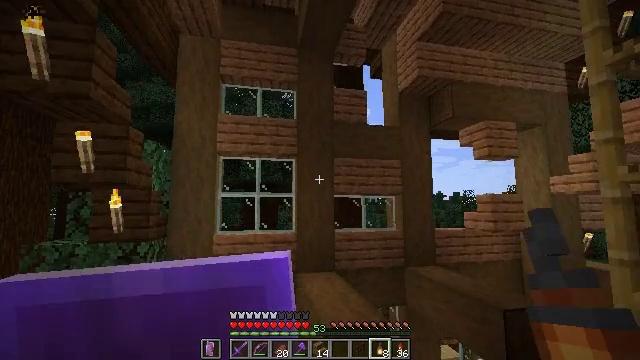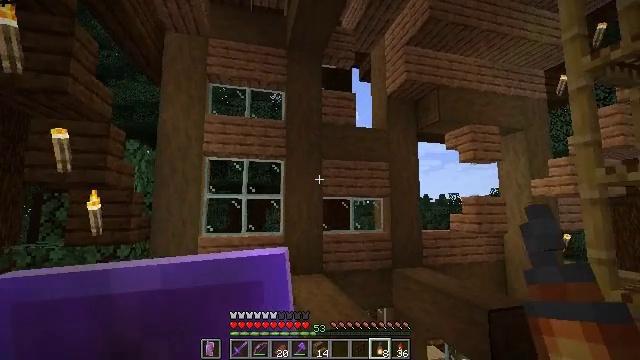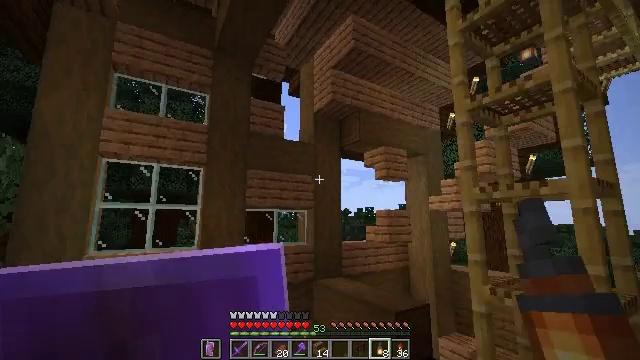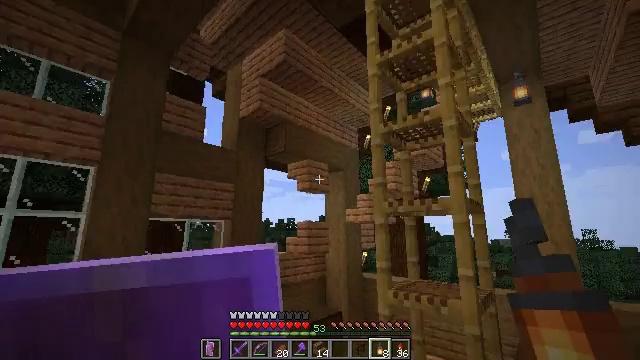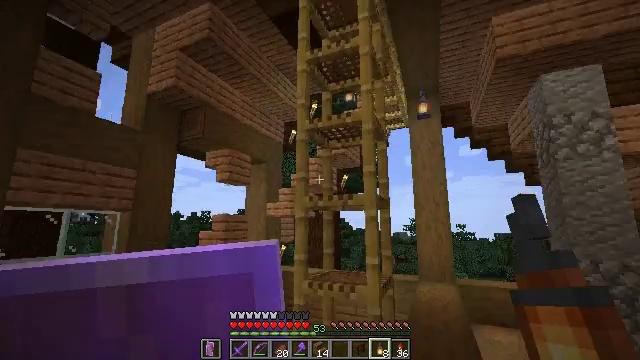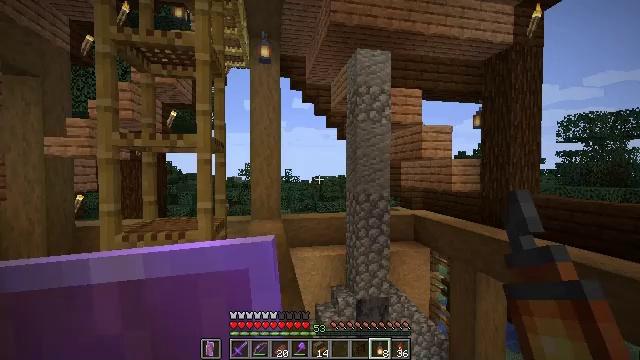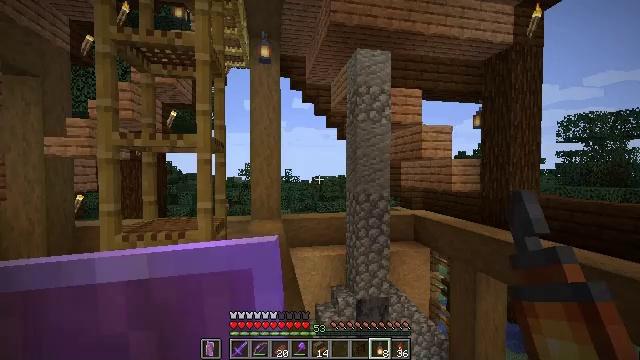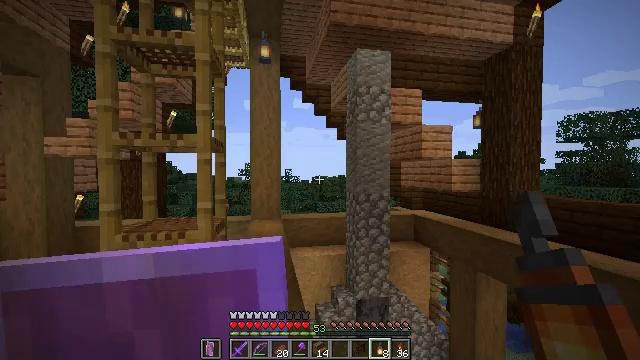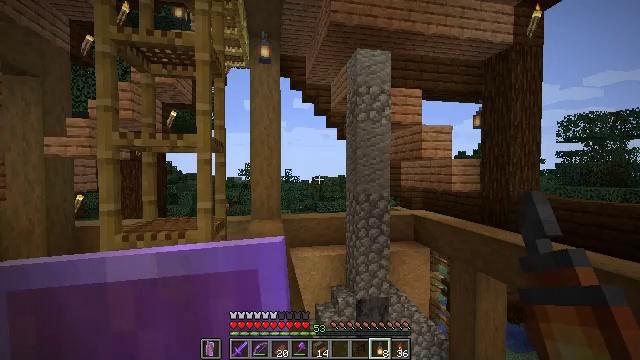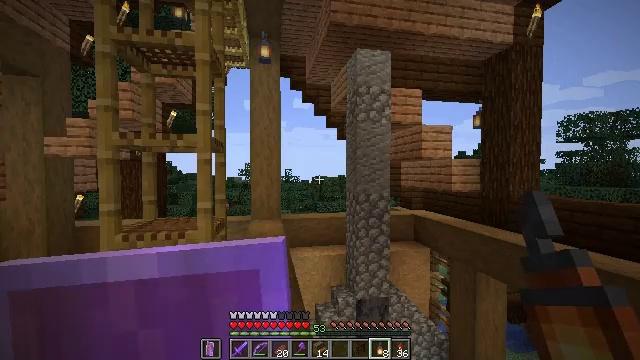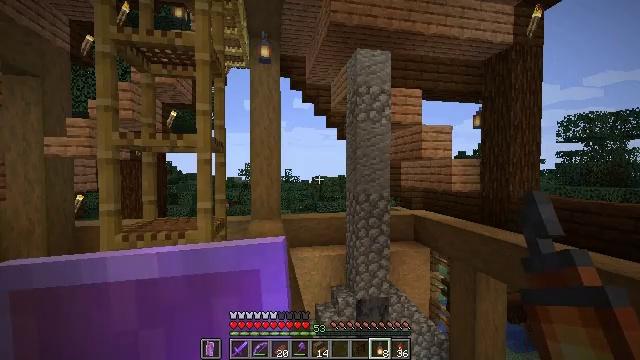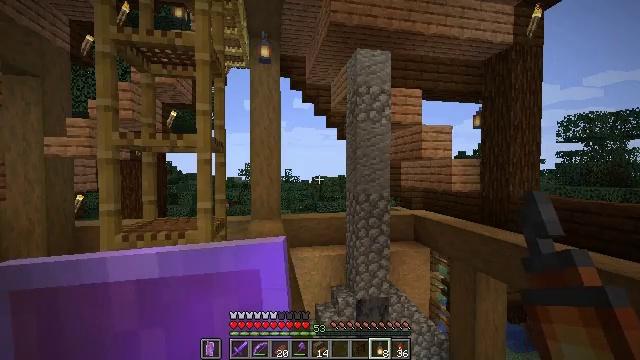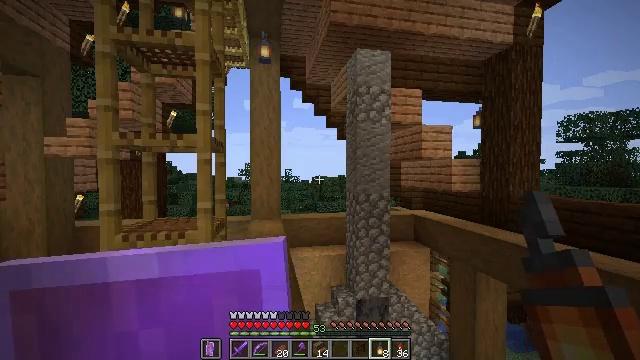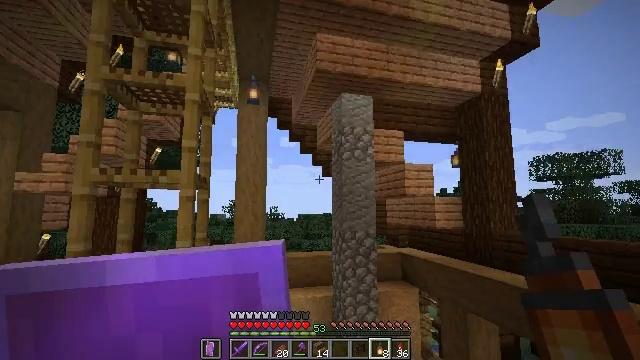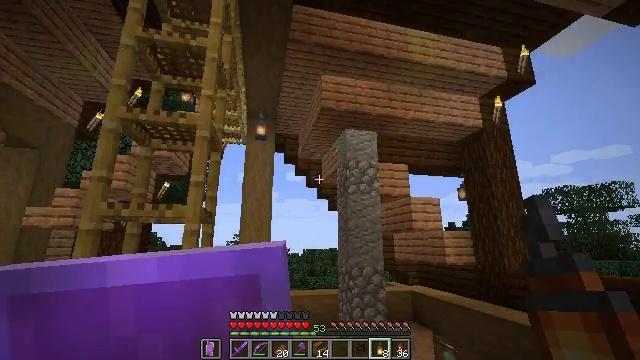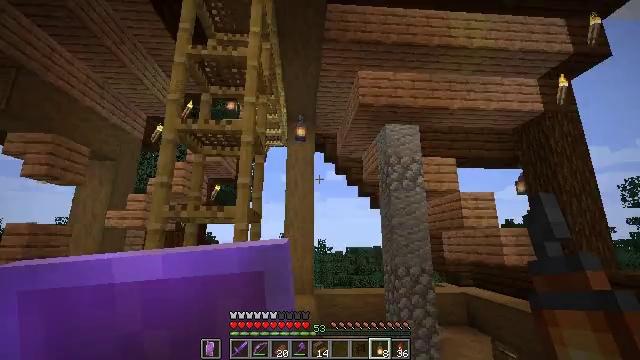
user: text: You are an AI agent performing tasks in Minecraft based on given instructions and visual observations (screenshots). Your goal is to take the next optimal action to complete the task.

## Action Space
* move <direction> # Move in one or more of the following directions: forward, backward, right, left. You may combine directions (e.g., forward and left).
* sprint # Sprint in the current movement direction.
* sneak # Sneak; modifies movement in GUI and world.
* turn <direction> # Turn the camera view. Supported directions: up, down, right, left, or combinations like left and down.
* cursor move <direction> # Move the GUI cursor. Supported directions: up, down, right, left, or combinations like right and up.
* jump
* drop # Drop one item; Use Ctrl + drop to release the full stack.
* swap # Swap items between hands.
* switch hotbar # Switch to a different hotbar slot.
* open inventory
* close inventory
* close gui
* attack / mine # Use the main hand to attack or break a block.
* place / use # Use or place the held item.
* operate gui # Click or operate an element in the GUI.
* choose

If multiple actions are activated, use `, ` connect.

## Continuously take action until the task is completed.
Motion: motion action
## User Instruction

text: Break the campfire to put it in your inventory.
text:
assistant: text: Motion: turn right
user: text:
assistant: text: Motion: turn right and up
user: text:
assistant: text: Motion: turn right and up
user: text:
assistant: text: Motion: turn right and down
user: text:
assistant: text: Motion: turn right and down
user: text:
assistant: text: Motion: no_op
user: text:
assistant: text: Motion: no_op
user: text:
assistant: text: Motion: no_op
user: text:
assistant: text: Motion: no_op
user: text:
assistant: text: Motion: no_op
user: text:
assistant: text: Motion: no_op
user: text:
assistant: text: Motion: no_op
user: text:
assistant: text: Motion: turn right and up
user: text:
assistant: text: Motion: turn left and up
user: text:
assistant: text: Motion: turn left
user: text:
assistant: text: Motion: turn left and down
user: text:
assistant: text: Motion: turn left
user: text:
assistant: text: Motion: turn left
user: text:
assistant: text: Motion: turn left
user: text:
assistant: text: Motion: no_op
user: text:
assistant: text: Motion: no_op
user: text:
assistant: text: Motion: no_op
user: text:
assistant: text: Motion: no_op
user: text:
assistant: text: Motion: no_op
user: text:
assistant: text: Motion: no_op
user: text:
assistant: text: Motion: no_op
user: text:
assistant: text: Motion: turn left and up
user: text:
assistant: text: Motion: turn left and down
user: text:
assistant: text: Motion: turn left and up
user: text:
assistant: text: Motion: no_op